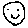
Label: smiley face